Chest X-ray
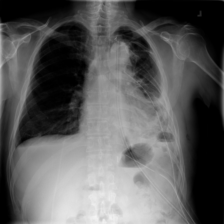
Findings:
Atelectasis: negative
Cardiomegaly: negative
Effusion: negative
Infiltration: negative
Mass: negative
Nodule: negative
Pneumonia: negative
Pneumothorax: positive
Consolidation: negative
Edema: negative
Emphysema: positive
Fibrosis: negative
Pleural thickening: negative
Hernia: negative